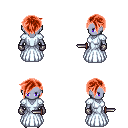
a pixel art fantasy rpg character, female body template, dark elf, purple skin, underdress, gold greaves, red pixie cut hairstyle, metal gloves, metal boots, dagger, four views (front, back, left, right), 2x2 character sprite sheet, small pixel art, hard edges, no anti-aliasing